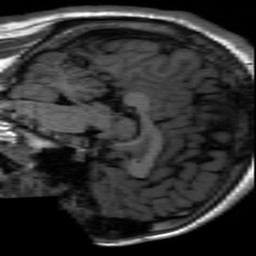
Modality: inplaneT1
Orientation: sagittal
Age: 18
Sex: male
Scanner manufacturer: ge
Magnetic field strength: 3 T
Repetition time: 2.499 s
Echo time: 0.02513 s